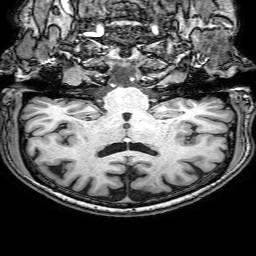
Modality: T1w
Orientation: sagittal
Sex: male
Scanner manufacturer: philips
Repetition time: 0.008226 s
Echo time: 0.00381 s